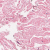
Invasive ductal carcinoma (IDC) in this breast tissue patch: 0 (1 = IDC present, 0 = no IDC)